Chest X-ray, PA view. Patient: 56 years old, sex M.
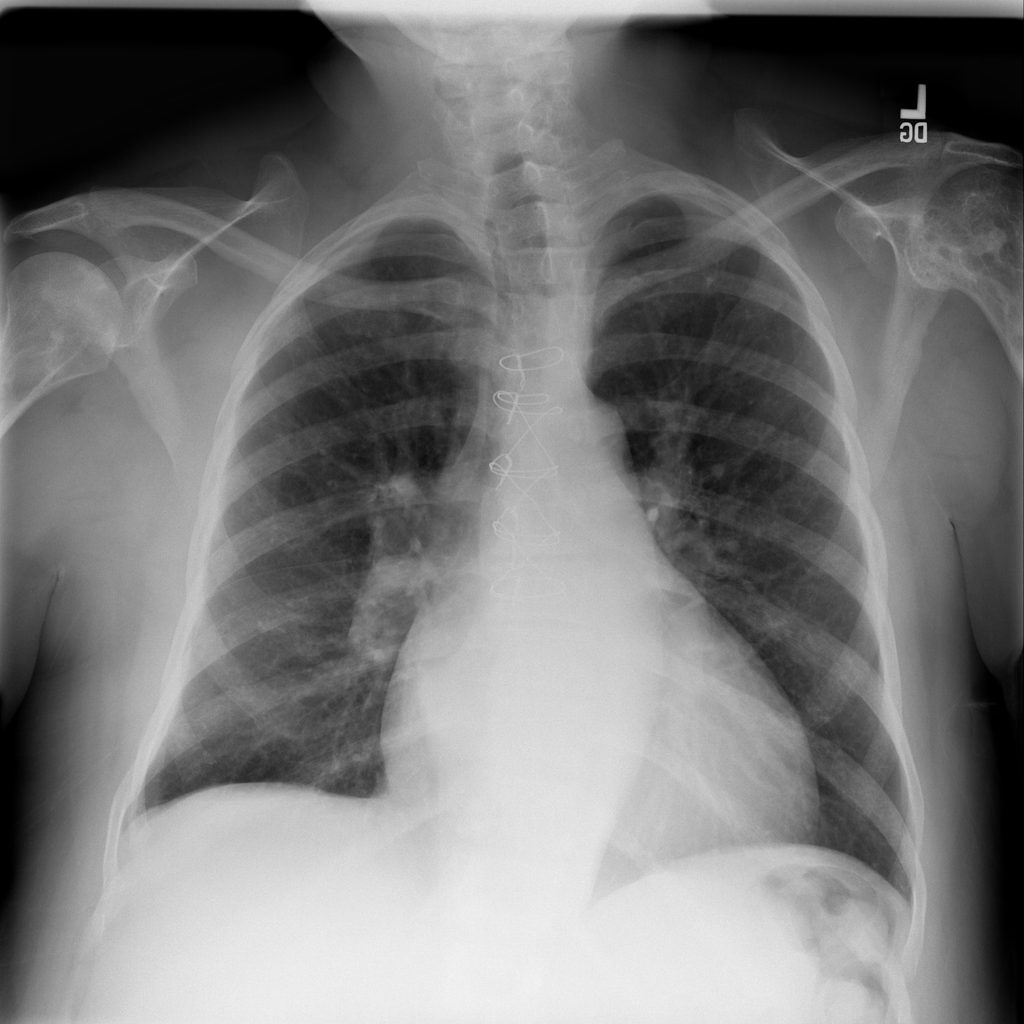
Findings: Cardiomegaly